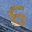
Label: 5